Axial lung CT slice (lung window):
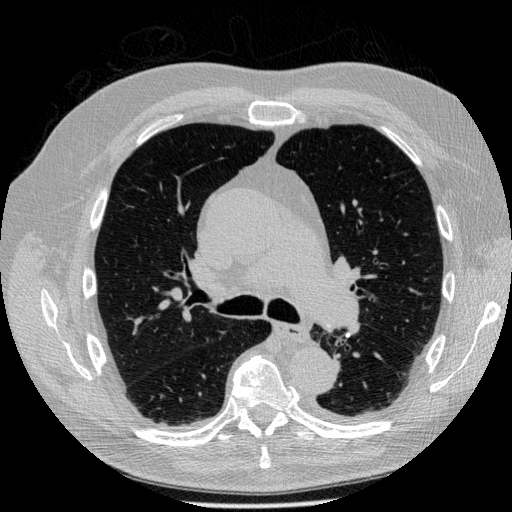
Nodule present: no